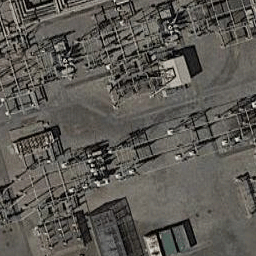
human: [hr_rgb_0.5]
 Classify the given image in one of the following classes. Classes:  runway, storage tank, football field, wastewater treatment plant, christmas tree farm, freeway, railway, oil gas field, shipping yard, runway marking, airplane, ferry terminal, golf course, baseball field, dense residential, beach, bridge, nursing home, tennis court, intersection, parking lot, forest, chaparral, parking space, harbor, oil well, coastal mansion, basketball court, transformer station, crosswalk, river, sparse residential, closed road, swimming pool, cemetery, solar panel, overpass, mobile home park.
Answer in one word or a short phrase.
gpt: transformer station